Question: This is written with python and running on windows.
I want to export my project to an .exe file, but I have some problems with pyinstaller.
I tried to use pyinstaller on 1 file, and again as a dir but got the same results.
ModuleNotFoundError: No module name 'numpy.random.common'
The error I got in below screenshot.

I'm using numpy in 2 files: docs.py and collection.py
The project has some dirs with jpegs inside them and 3 .py files.
My project dir looks like that:
- - - - - - - -
I expect to have a single exe file that will launch my program.
Thank you.
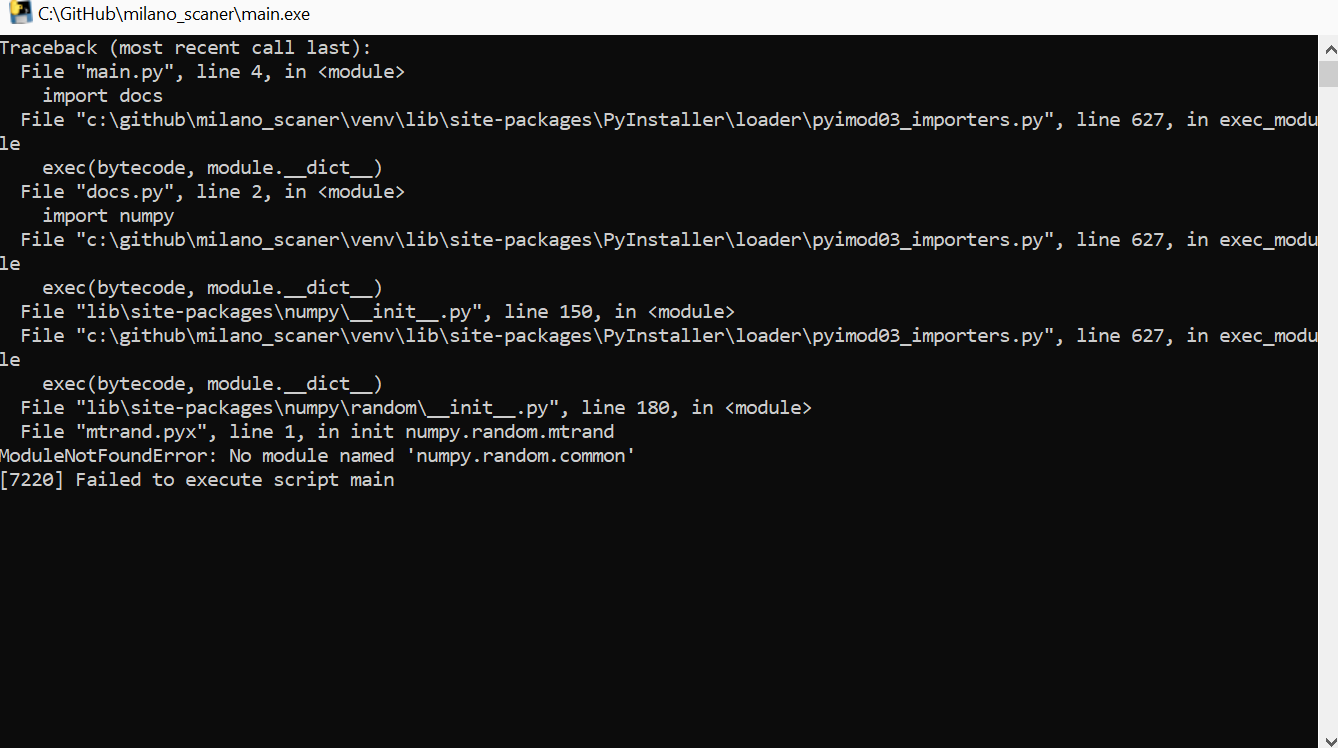
Answer: Try upgrading your pyinstaller or if still the problem persists try adding the numpy in hidden imports in spec file.
or import the numpy.random.common at the top